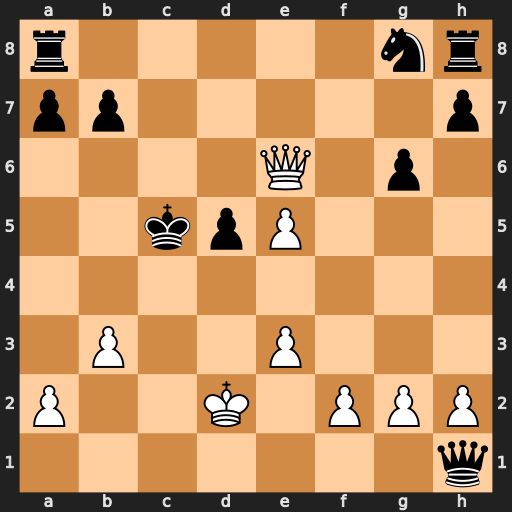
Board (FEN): r5nr/pp5p/4Q1p1/2kpP3/8/1P2P3/P2K1PPP/7q
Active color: w
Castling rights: -
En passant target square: -
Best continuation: Qd6+ Kb5 a4+ Ka5 Qc5+ b5 Qxb5#